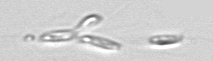
Label: Dinobryon